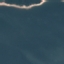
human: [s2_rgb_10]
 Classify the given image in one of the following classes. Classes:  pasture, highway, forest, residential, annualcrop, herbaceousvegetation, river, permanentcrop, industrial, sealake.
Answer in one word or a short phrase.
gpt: SeaLake